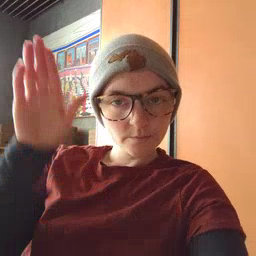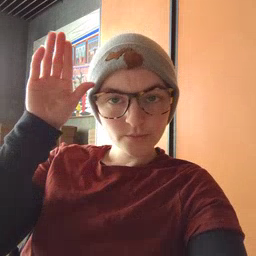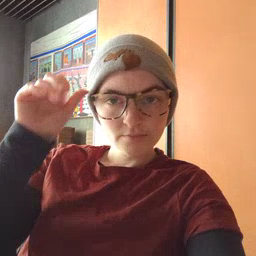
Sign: donkey